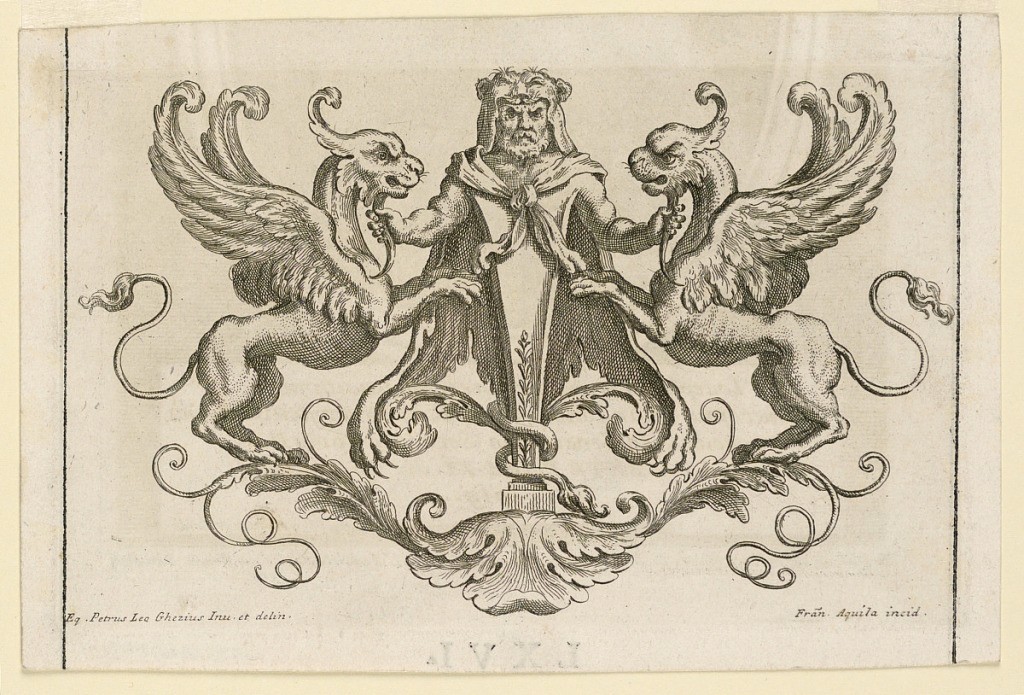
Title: Ornamental Tail-Piece
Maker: Francesco Faraone Aquila, Italian, 1676 - 1740
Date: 1719
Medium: Engraving on paper
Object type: Print
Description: A herin with lion skin over his head holds rampant griffons by their beards. All are supported on an acanthus leaf arabesque.